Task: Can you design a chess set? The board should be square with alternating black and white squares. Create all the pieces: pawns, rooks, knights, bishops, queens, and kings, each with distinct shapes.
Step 4060:
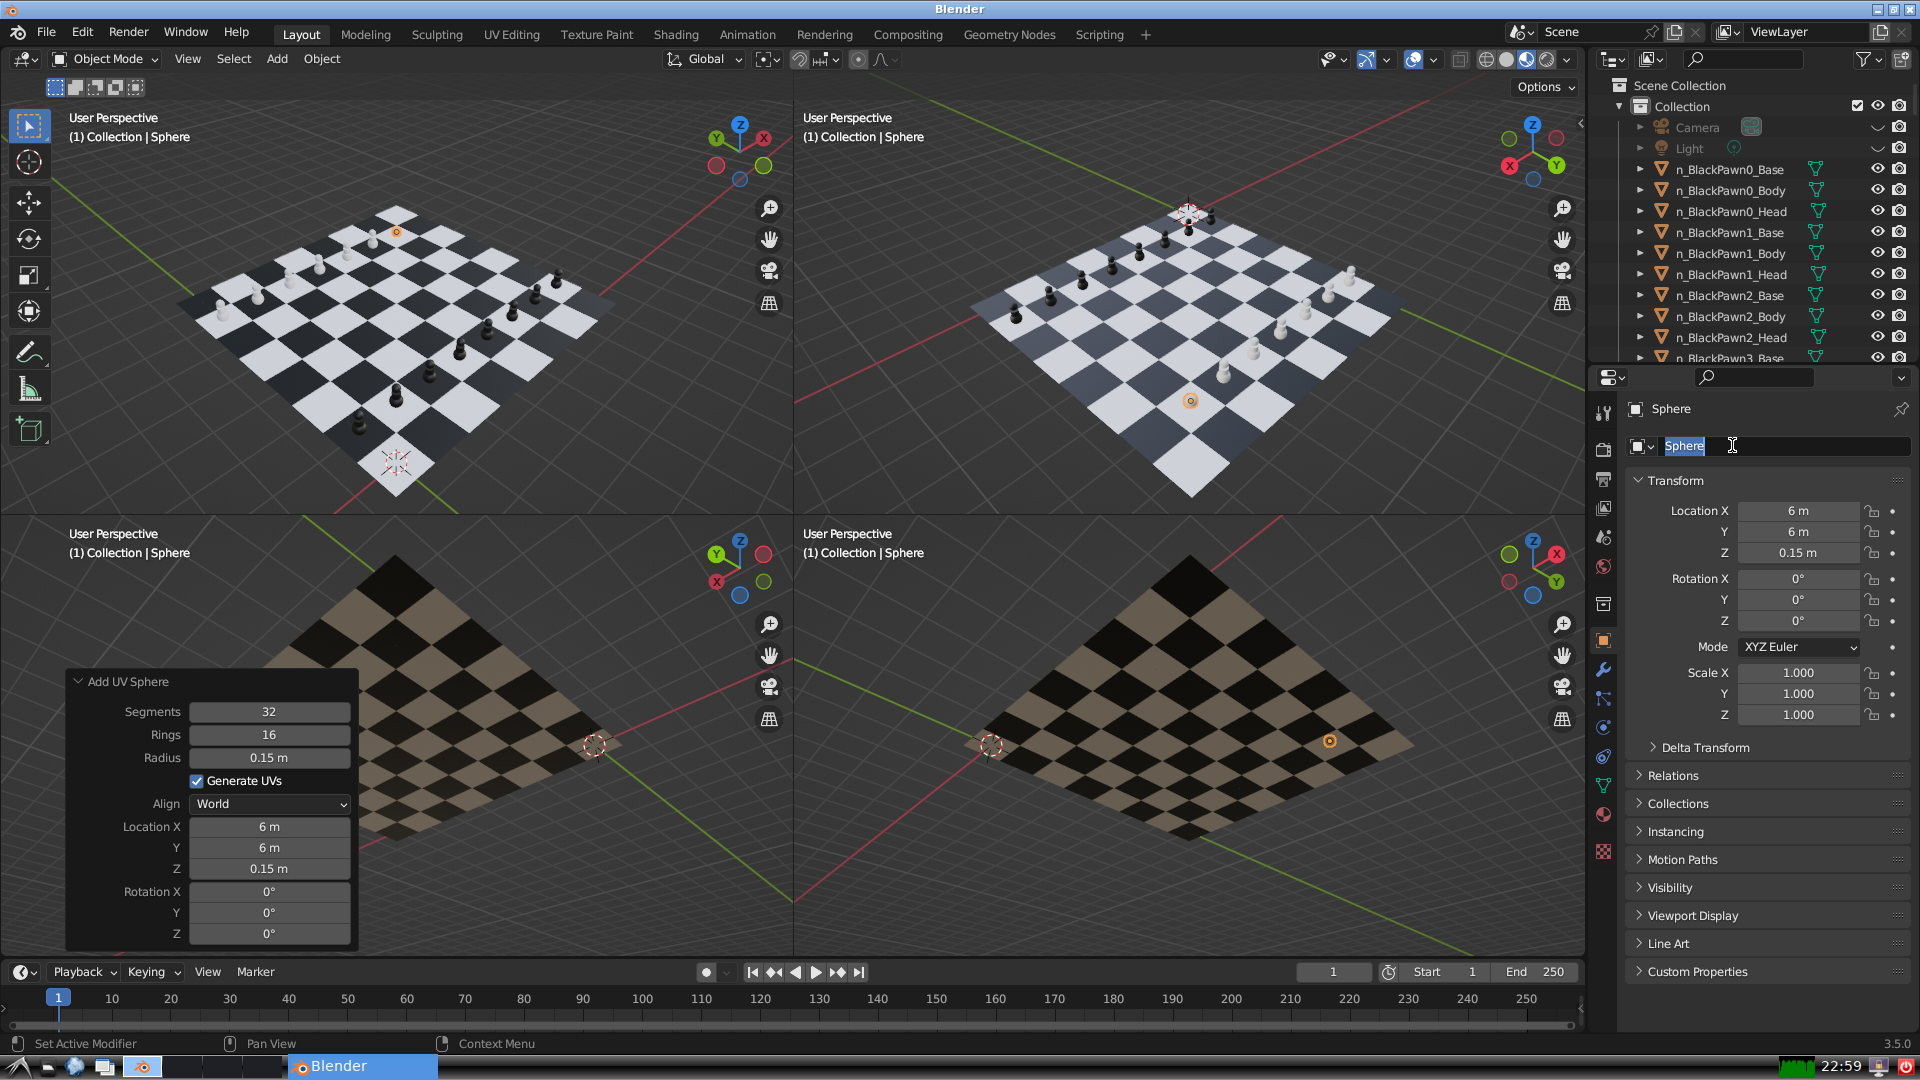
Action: input_text: n_WhitePawn6_Base